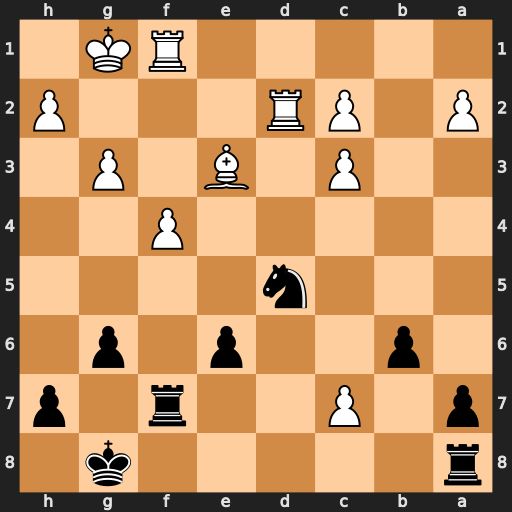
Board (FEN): r5k1/p1P2r1p/1p2p1p1/3n4/5P2/2P1B1P1/P1PR3P/5RK1
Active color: b
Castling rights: -
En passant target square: -
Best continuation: Nxe3 Rd8+ Rf8 Rxa8 Rxa8 Re1 Nd5